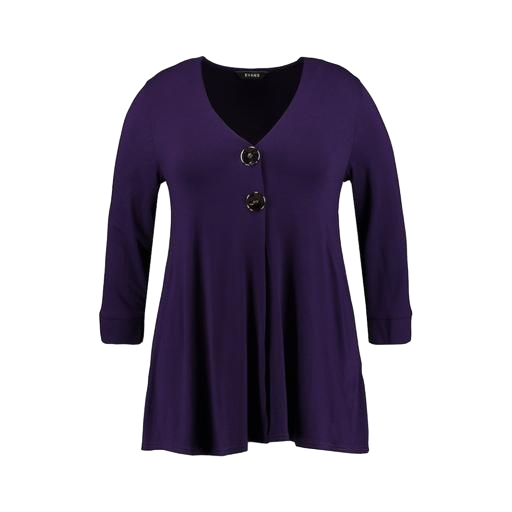
purple swing t-shirt only macy, purple isabelle jersey shirt, purple plus size high-low top only macy, white background